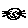
Label: cat